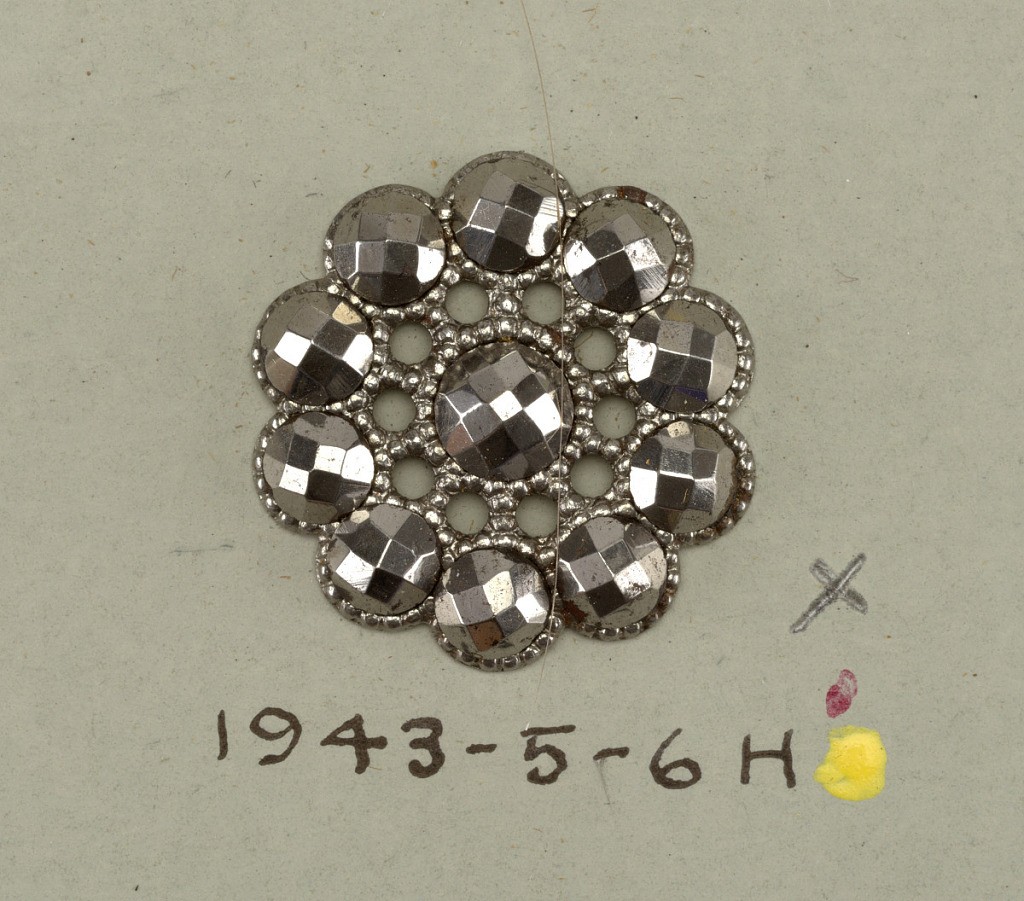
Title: Stud and buttons
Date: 19th century
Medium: cut steel, wood and black glass
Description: a/: stud of black glass with facetted top and two feet - b,c/:circular steel buttons with edge cut in scallops and in each scallop and in the center a facetted steel boss - d/: circular, flat wooden buttons decorated with carving and circular ornaments of cut steel - g/: circular button with ornament and rim of cut steel -h/: circular button of steel with facetted boss in center and others forming ring at edge with openwork section between - i/: button with brilliants [of two sized] set in three rings around central stone. For other objects from the original set accession numbered 1943-5-6-a/k, see also: 1943-5-6-e,f,j [deaccessioned], and 1943-5-6-k [deaccessioned].

Component -b is on Cooper Union Exhibition card 4
Component -c is on card 58
Component -d is on card 37
Components -g,-h are on card 64
Component -i is on card 19